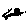
Label: moon